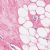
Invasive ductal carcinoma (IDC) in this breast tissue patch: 0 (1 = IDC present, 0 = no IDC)